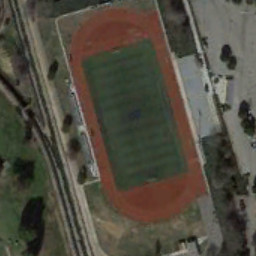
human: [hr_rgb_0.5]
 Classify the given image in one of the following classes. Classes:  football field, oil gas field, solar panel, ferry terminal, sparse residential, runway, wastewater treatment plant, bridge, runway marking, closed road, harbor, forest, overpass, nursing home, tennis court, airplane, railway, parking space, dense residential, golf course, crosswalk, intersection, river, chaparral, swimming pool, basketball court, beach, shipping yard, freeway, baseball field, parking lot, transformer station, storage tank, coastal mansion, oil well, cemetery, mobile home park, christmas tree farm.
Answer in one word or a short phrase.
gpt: football field